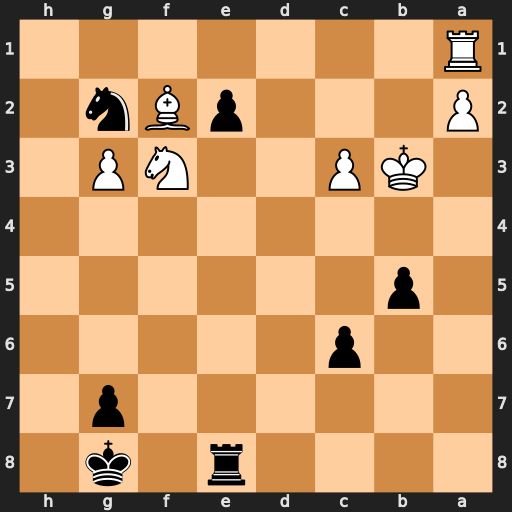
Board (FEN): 4r1k1/6p1/2p5/1p6/8/1KP2NP1/P3pBn1/R7
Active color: b
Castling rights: -
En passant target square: -
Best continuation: Rf8 Ne1 Rxf2